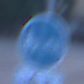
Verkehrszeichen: GetrennterRadUndGehwegRadwegRechts
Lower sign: EinspurigeFahrzeugeFrei2
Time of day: Dawn
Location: Outdoor (Urban)
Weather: PartlyCloudy
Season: NotSpecified
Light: Natural